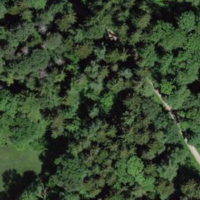
EUNIS habitat code: 44
Species observed at this site:
Urtica dioica
Fagus sylvatica
Acer pseudoplatanus